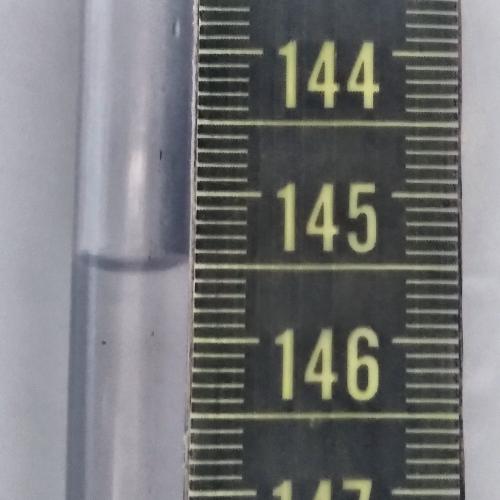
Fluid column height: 145.5 cm